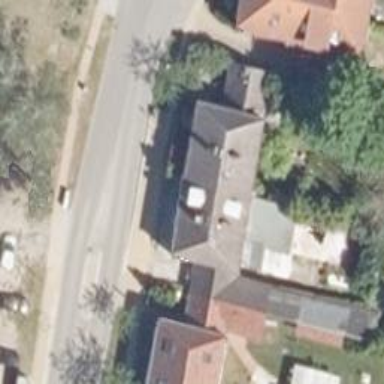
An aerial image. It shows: Pub.